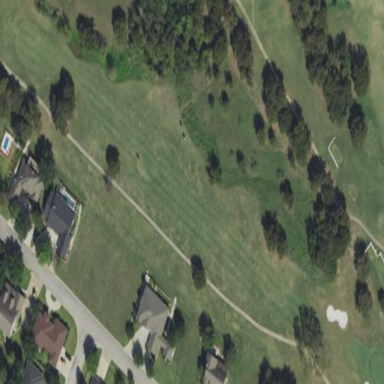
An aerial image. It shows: Grassy area designated as golf fairway.